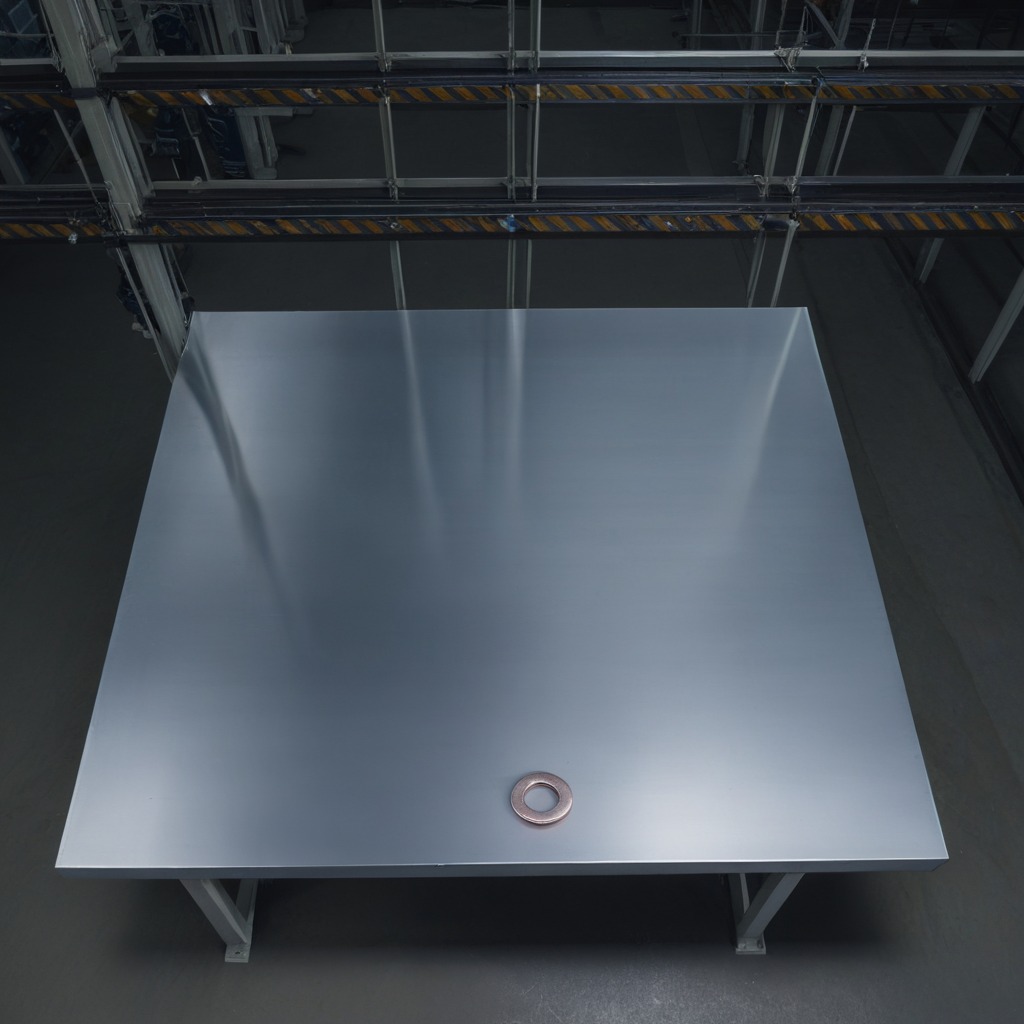
A flat metal washer is lying on the tabletop.